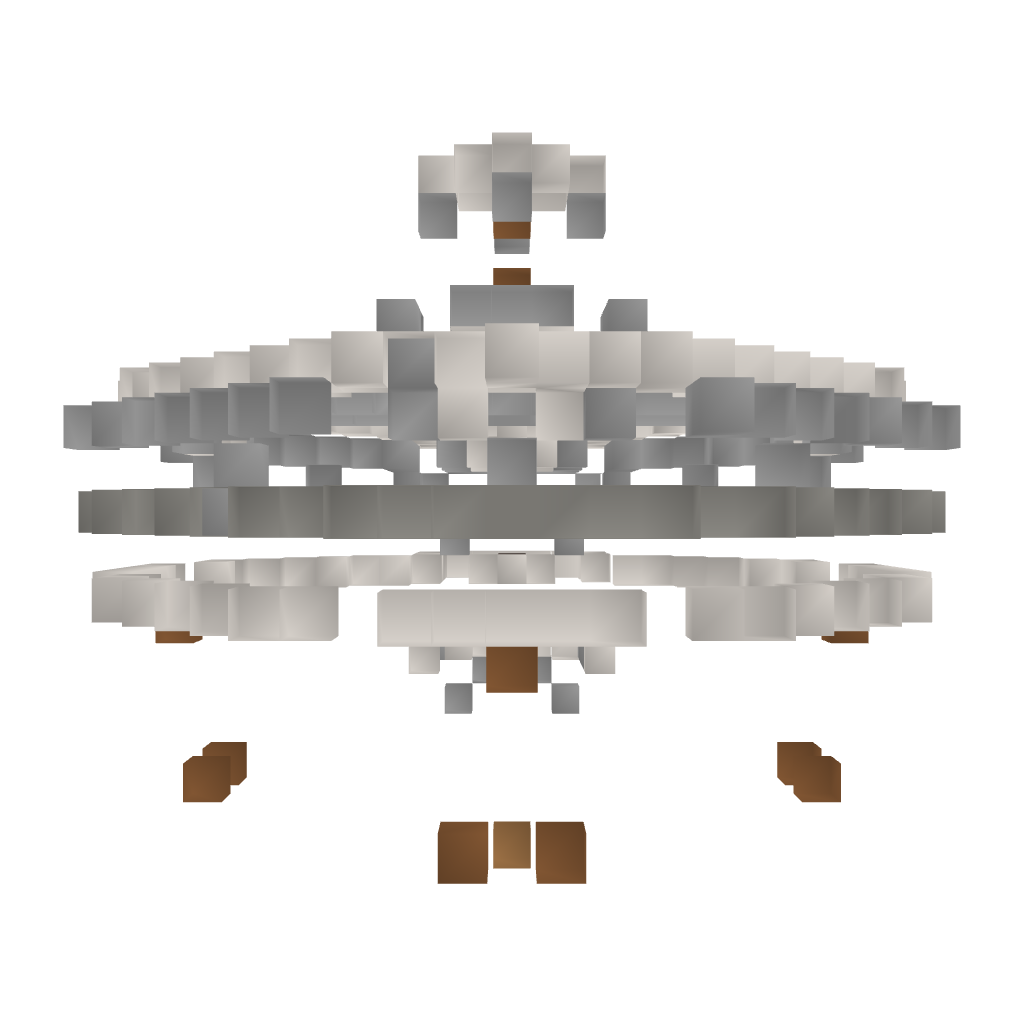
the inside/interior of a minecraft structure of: PropHunt Lobby